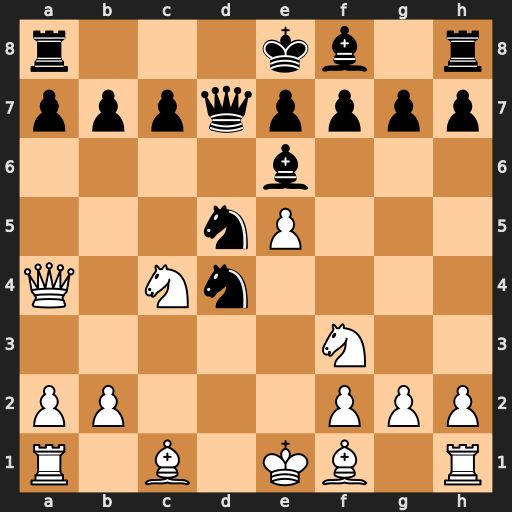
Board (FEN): r3kb1r/pppqpppp/4b3/3nP3/Q1Nn4/5N2/PP3PPP/R1B1KB1R
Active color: w
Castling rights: KQkq
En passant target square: -
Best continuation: Qxd7+ Bxd7 Nxd4